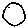
Label: moon